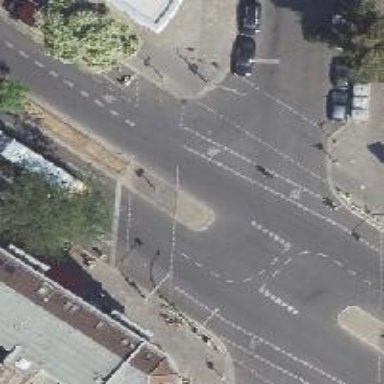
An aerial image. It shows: Asphalt footway with crossing that has traffic signals and island.